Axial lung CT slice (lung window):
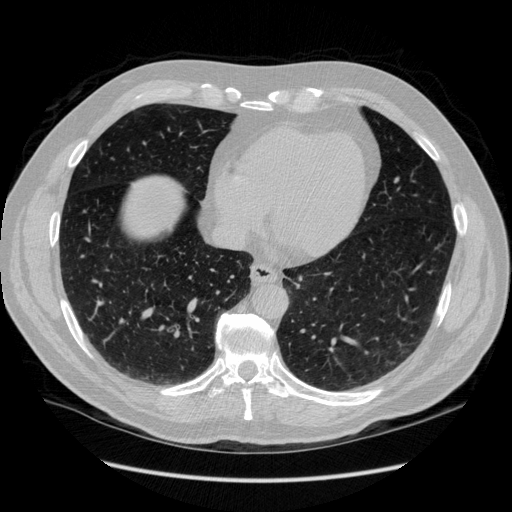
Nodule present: no